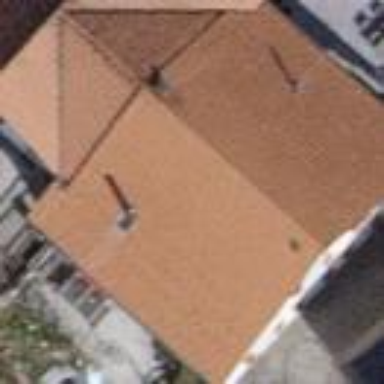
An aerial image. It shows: Terrace-style building with gabled roof.